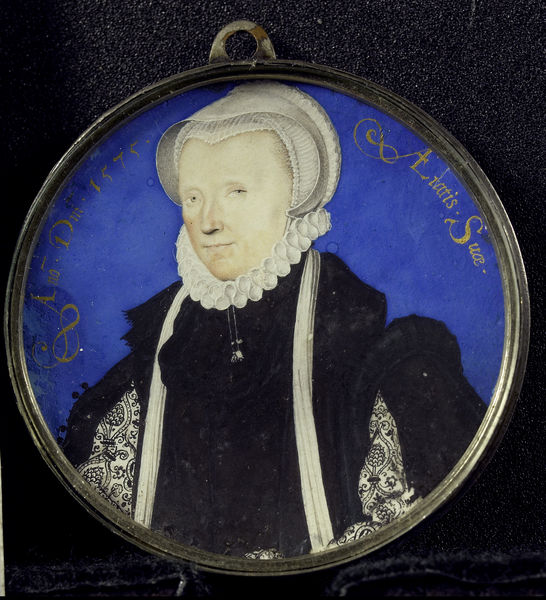
Titel: Lady Margaret Douglas (1515-78), gravin van Lennox
Künstler: Nicholas Hilliard
Standort: Amsterdam
Institution: Rijksmuseum
Schlagwörter: blau, gemälde, weiß, frau, hintergrund, kleid, nase, schmuck, schwarz, blick, dame, haube, muster, mütze, augen, gesicht, kragen, silber, ärmel, niederlande, portrait, porträt, gewand, mantel, brustbild, kreis, rund, rundbild, schrift, datierung, kette, rand, inschrift, streng, metall, rüschen, bemalt, eisen, medaillon, brokat, zwinkern, anhänger, bleich, spitzenkragen, fürstin, habe, email, bändel, latein, mühlradkragen, schmuckstück, kargen, öse, nordalpin, blauer hintergrund, bürgerin, 1520, 1550, 16. jh., 1575, kettenanhänger, schffffrift